Field crop: maize
Growth stage: 1
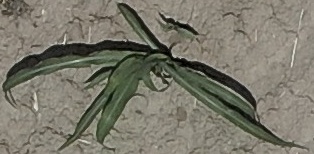
Species: sorghum